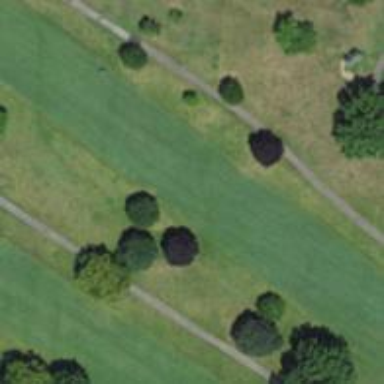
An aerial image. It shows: Golf hole.